Question: i am using highcharts for drawing column charts
i have a column chart with multiple series like this

and this is my code :
'''
$(function () {
var chart;
$(document).ready(function() {
// Radialize the colors
Highcharts.getOptions().colors = Highcharts.map(Highcharts.getOptions().colors, function(color) {
return {
radialGradient: { cx: 0.5, cy: 0.3, r: 0.7 },
stops: [
[0, color],
[1, Highcharts.Color(color).brighten(-0.2).get("rgb")]
]
};
});
chart = new Highcharts.Chart({
chart: {
renderTo: "container"
},
title: {
text: "nmwdr khly `mlkhrd dwTlb",
style:
{
direction: "rtl",
fontSize: "16px"
}
},
yAxis: {
min: -33.3,
max: 100,
startOnTick: false,
title: {
enabled: true,
text: "drSd"
}
},
xAxis: {
categories: [' . implode(",", $chartCats) . ']
},
tooltip: {
formatter: function() {
return this.series.name+"<br/>% "+this.point.y+"<br/>";
}
},
plotOptions: {
column: {
dataLabels: {
enabled: true
},
pointWidth: 20
},
series: {
animation: {
duration: 3000
}
}
},
credits: {
enabled: false
},
series:
[' . $chartData . ']
});
});
});
'''
how can i place all columns with same color beside each other?
all blue columns beside each other then all red column beside each other
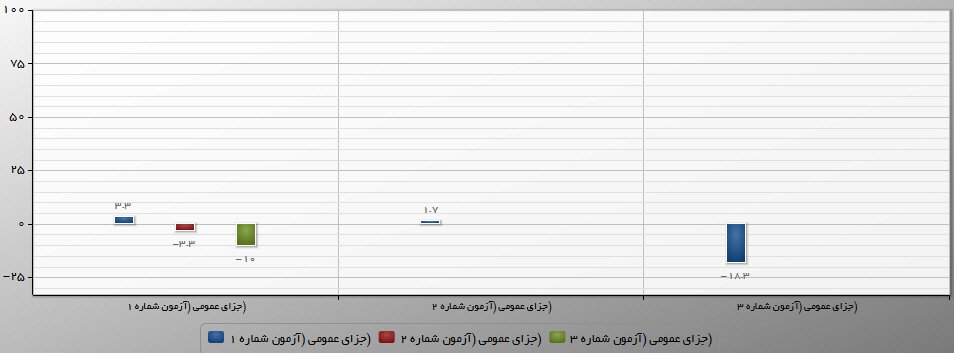
Answer: In general something like this is not supported, however you can split data into different arrays, as each column will be one series, just linked to 'master' one, see: <URL>
Of course this has limitations, since you need to pre calculate values for for x:
'''
xAxis: {
min: 0,
startOnTick: true,
max: 1,
endOnTick: true,
categories: ['Jan', 'Feb', 'Mar']
},
plotOptions: {
column: {
grouping: false,
pointWidth: 20
}
},
series: [{
color: colors[0],
name: 'Tokyo',
id: 'tokyo',
data: [[0.3, 15]]
}, {
color: colors[0],
name: 'Tokyo',
linkedTo: 'tokyo',
data: [[0, 10]]
}, {
color: colors[0],
name: 'Tokyo',
linkedTo: 'tokyo',
data: [[-0.3, 10]]
},{
color: colors[1],
name: 'Osaka',
id: 'osaka',
data: [[1.3, 15]]
}, {
color: colors[1],
name: 'Osaka',
linkedTo: 'osaka',
data: [[1, 10]]
}, {
color: colors[1],
name: 'Osaka',
linkedTo: 'osaka',
data: [[0.7, 10]]
}]
'''
There is also second solution, a little easier is to use stacking options instead of calculating values: <URL>
And code:
'''
xAxis: {
categories: ['Jan', 'Feb', 'Mar']
},
plotOptions: {
column: {
stacking: 'normal'
}
},
series: [{
color: colors[0],
stack: 1,
name: 'Tokyo',
id: 'tokyo',
data: [15]
}, {
color: colors[0],
stack: 2,
name: 'Tokyo',
linkedTo: 'tokyo',
data: [15]
}, {
color: colors[0],
stack: 3,
name: 'Tokyo',
linkedTo: 'tokyo',
data: [11]
},{
color: colors[1],
stack: 1,
name: 'Osaka',
id: 'osaka',
data: [[1,12]]
}, {
color: colors[1],
stack: 2,
name: 'Osaka',
linkedTo: 'osaka',
data: [[1,13]]
}, {
color: colors[1],
stack: 3,
name: 'Osaka',
linkedTo: 'osaka',
data: [[1,14]]
}]
'''